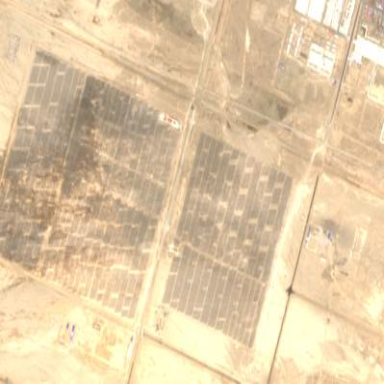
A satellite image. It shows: Solar photovoltaic panel generator enclosed by fence.